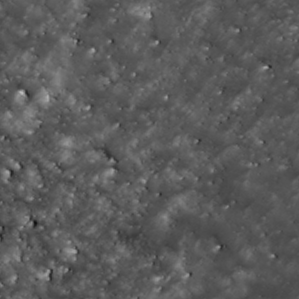
Label: non_frost